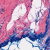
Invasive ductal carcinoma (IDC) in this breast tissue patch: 0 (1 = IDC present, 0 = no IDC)